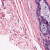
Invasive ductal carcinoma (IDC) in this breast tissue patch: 1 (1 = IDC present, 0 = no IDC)